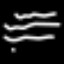
Label: line